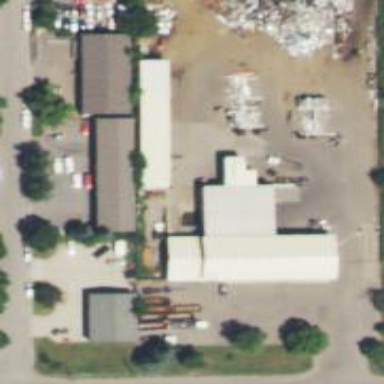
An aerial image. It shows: Commercial building.